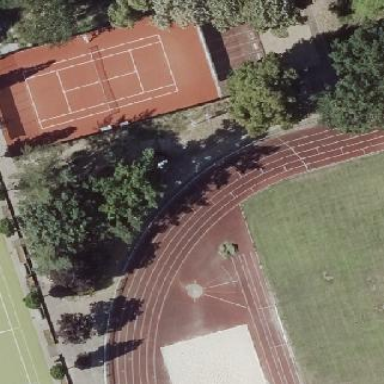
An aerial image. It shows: Basketball court in the leisure land pitch.